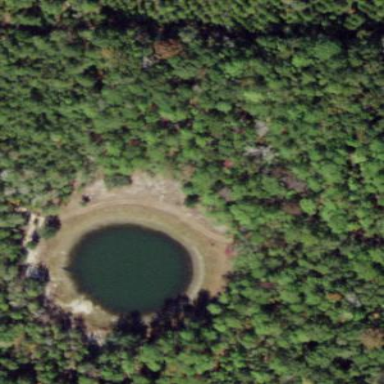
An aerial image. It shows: Pond with natural water.